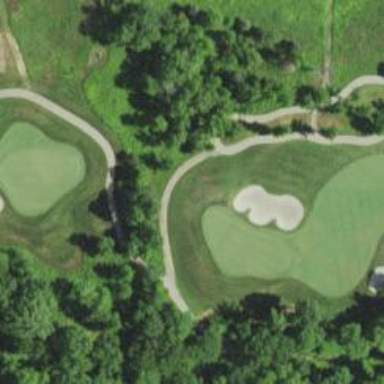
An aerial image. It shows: Path for both road and golf.